Interaction volume radius: 10 \u00c5
Interaction volume height: 25 \u00c5
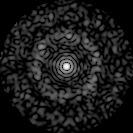
Disorder parameter: 0.8416